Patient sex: F
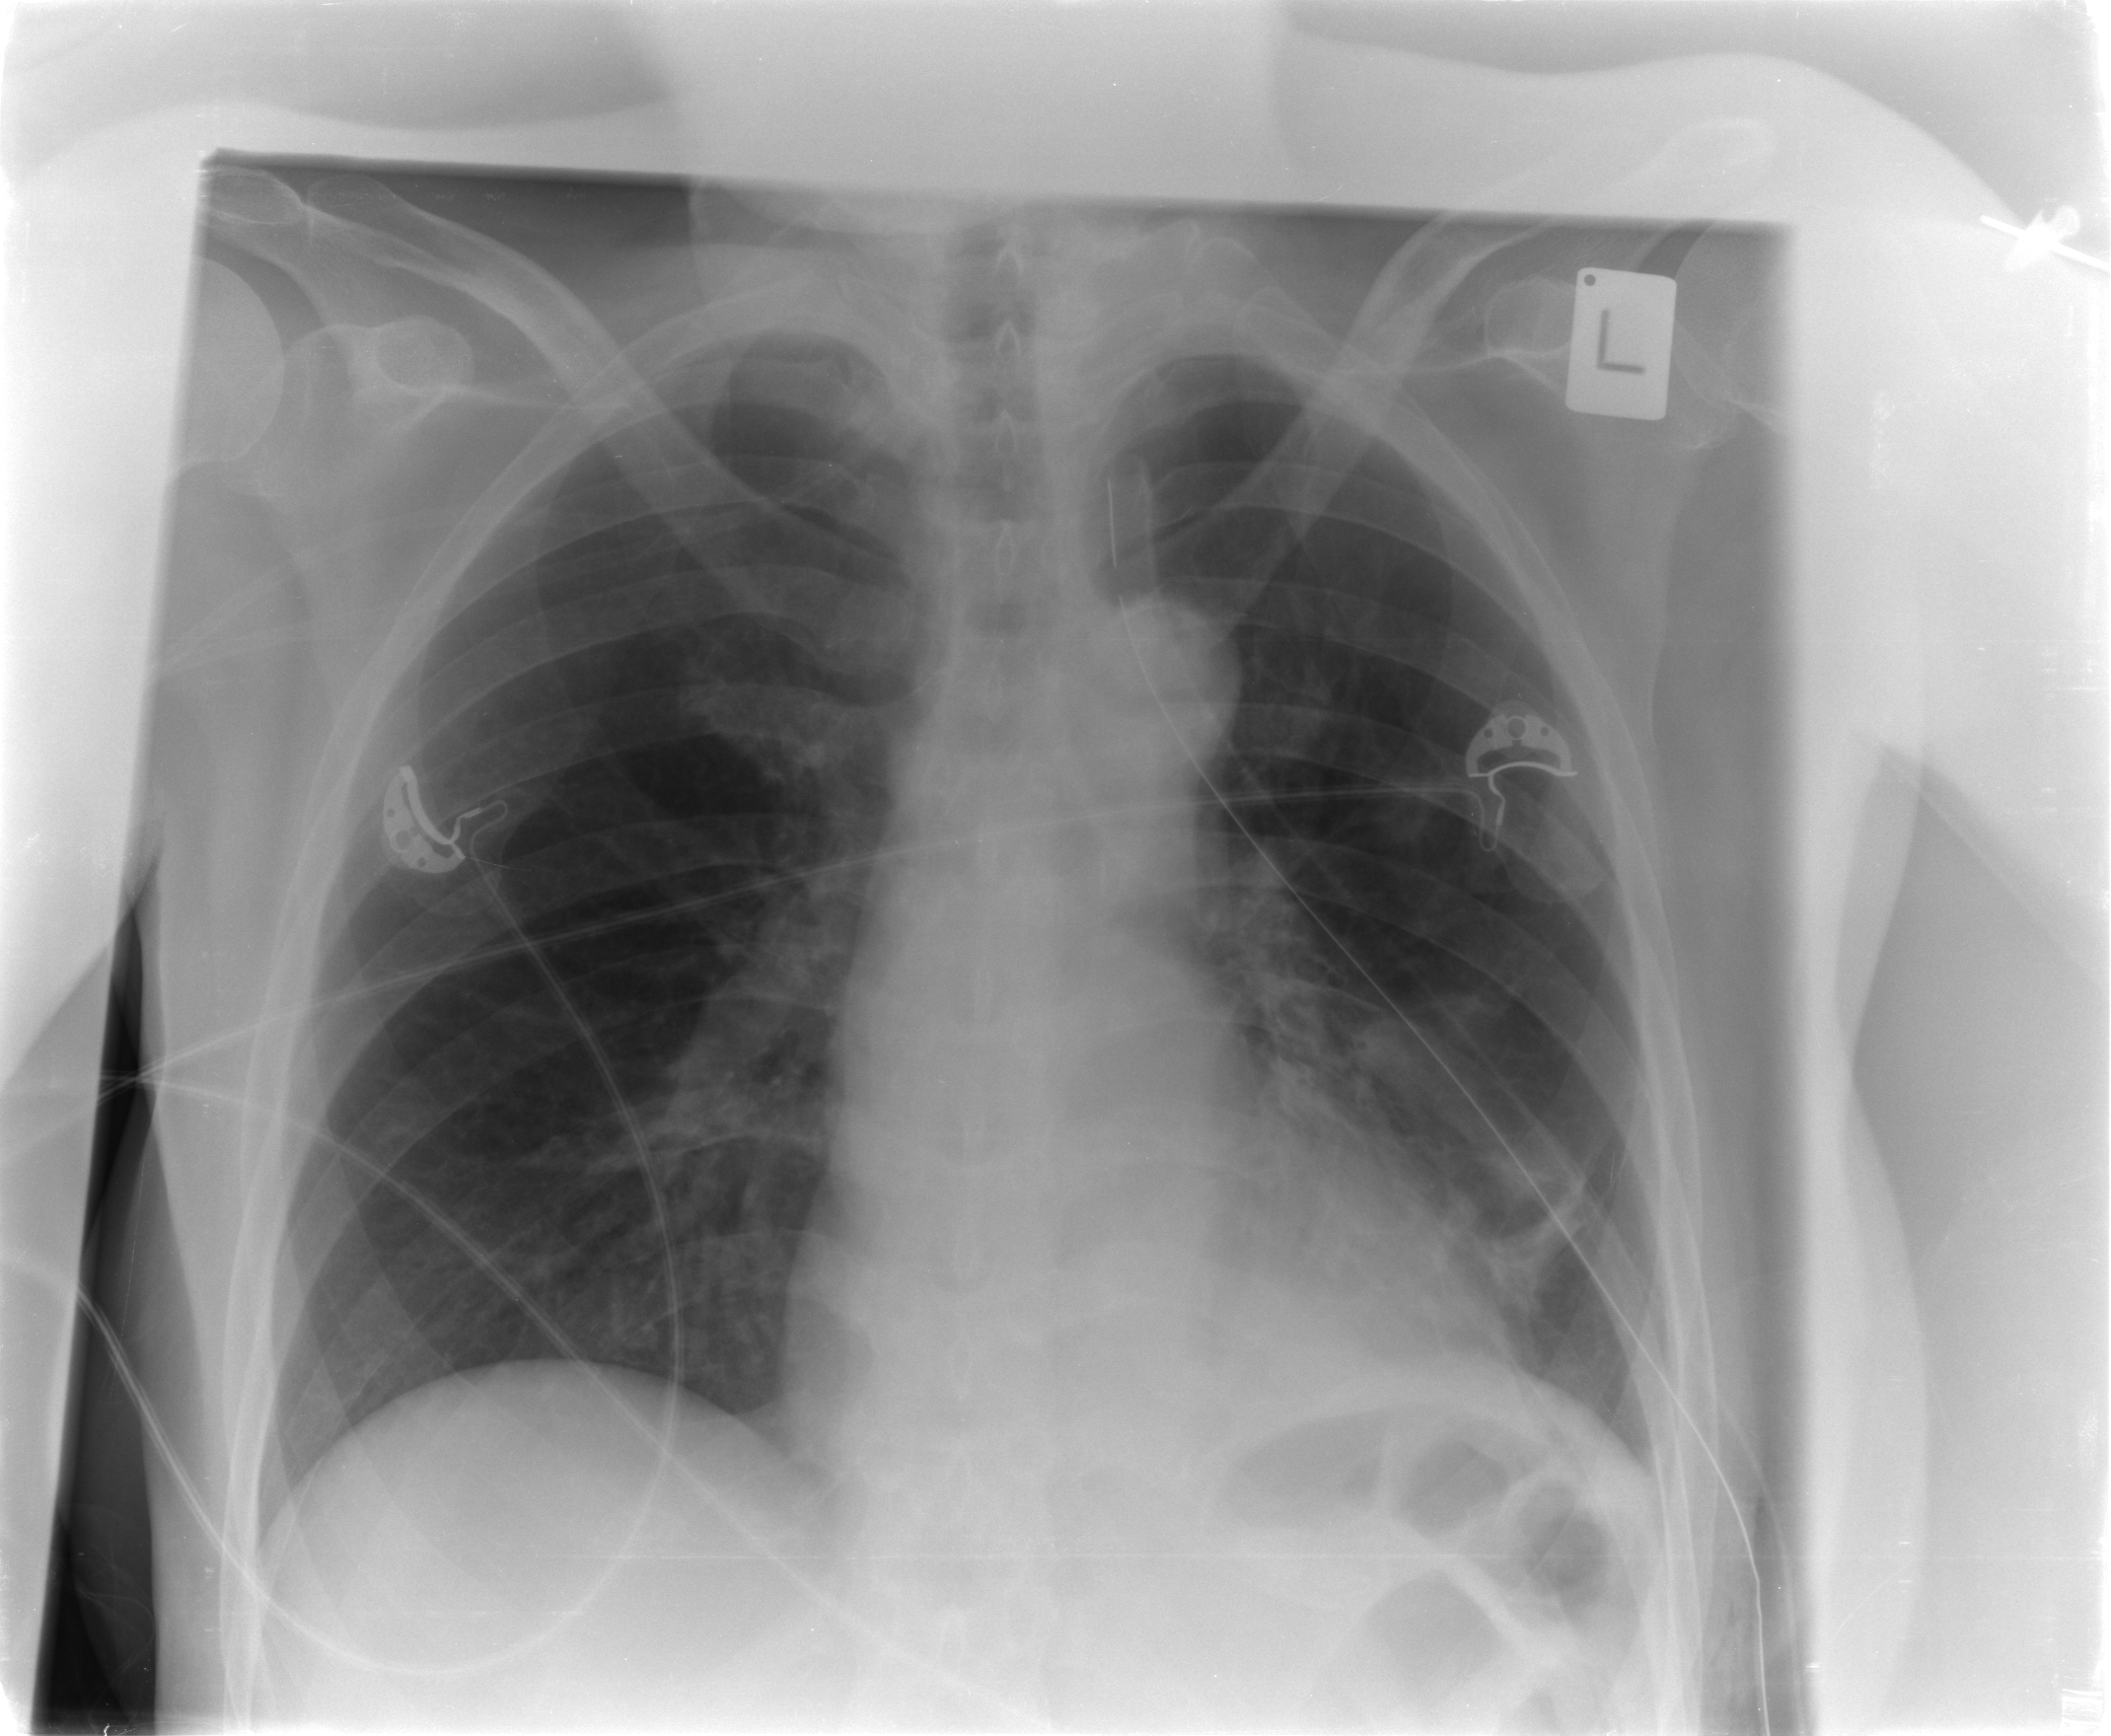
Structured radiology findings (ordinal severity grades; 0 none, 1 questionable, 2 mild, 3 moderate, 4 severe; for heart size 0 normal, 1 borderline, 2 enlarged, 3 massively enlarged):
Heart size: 0
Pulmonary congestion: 0
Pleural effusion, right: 0
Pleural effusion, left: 0
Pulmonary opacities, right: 0
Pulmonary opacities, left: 0
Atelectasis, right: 0
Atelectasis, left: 2